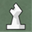
Piece: wB